Interaction volume radius: 10 \u00c5
Interaction volume height: 25 \u00c5
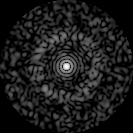
Disorder parameter: 0.8589